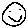
Label: smiley face